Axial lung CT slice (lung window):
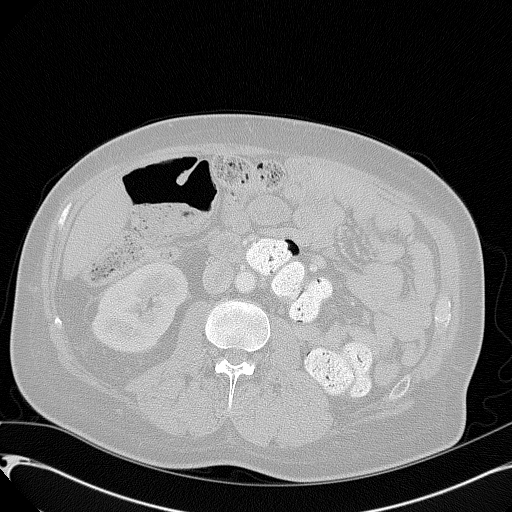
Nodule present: no